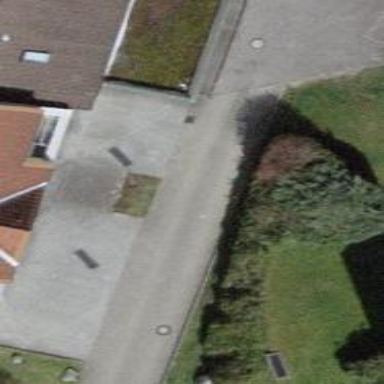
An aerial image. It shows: Footway made of paving stones.